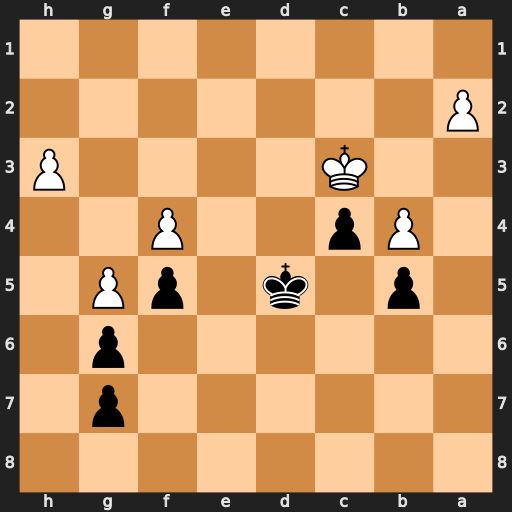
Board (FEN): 8/6p1/6p1/1p1k1pP1/1Pp2P2/2K4P/P7/8
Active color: b
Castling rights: -
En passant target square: -
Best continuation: Ke4 a4 bxa4